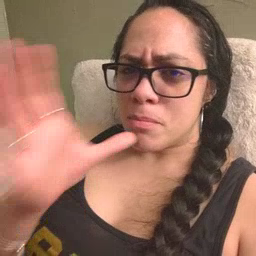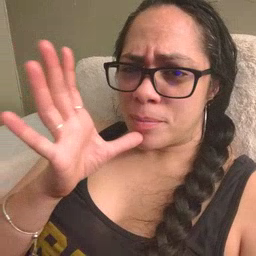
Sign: mom